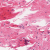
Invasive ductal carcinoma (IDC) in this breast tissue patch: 0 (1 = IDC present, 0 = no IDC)